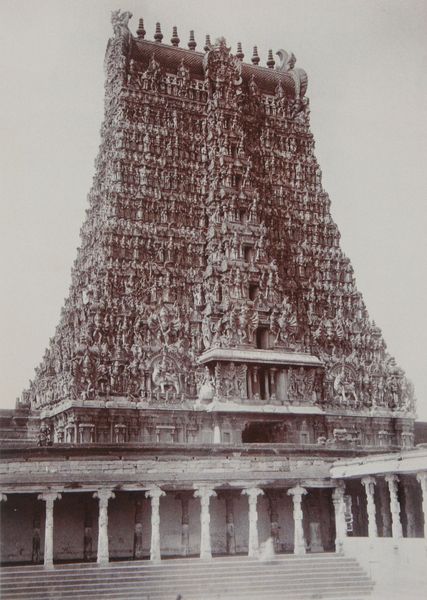
Titel: Southern Gopuram - Madura Temple
Künstler: Studio Nicholas & Co
Standort: München
Institution: Sammlung Dietmar Siegert
Schlagwörter: dunkel, weiß, fenster, hell, schwarz, säulen, tür, haus, alt, architektur, reich, terrasse, türen, figuren, treppe, stufen, hoch, foto, eingang, stütze, geld, asien, architrav, arkaden, statuen, tempel, pyramide, indien, terrassen, pagode